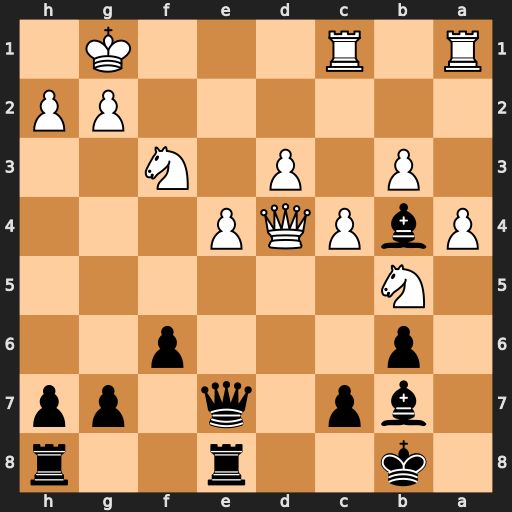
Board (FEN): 1k2r2r/1bp1q1pp/1p3p2/1N6/PbPQP3/1P1P1N2/6PP/R1R3K1
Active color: b
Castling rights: -
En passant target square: -
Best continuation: Bc5 Kh1 Bxd4